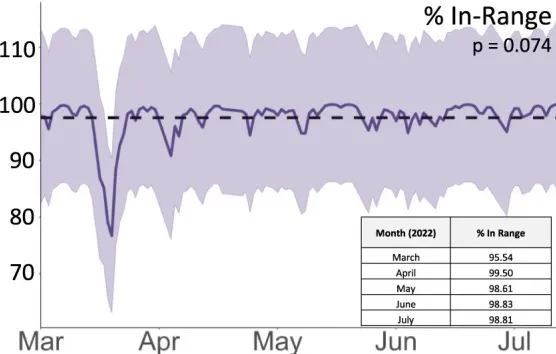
Fraction of CGM readings within target glucose range. Shaded area represents 95% confidence interval. Dotted line represents overall mean for the dataset.
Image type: pathology (immunostaining)